Question: This is probably a very basic question but I can't get this to work.
I want all the divs to pill up to the left until the main div's height is reached and go to the next row.
Using float:left, I get the result on the left (in the picture below)
How can I achieve the result on the right using one general css class that will be applied on each div element?

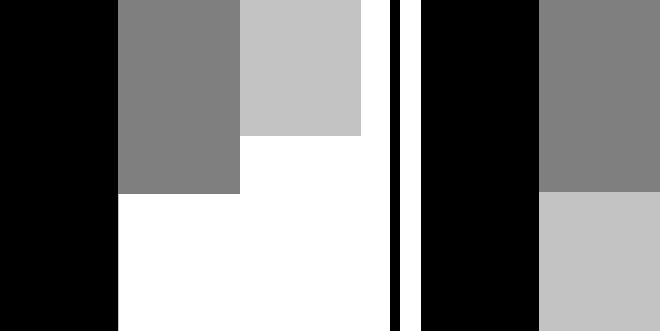
Answer: It looks like you're trying to do something similar to masonry. There are a few ways you can do this. If you're going to have dynamic data I'd recommend using the css columns. There's an option here : <URL>
There's also a similar question here with a good jqueury answer : <URL>
If you do NOT have dynamic data, and it's all going to be static then it's likely better to do absolute positioning for your rows, and offset them as needed. Here's a simple jfiddle example :
'''
<a href="http://jsfiddle.net/PhantomDude95/j9GbG/"> http://jsfiddle.net/PhantomDude95/j9GbG/ </a>
'''